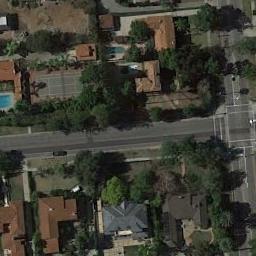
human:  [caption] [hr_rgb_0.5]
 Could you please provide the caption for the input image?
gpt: Tennis court in the middle of a residential area with trees in it .

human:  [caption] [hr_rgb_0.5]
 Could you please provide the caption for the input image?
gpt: The tennis court is next to some buildings and trees .

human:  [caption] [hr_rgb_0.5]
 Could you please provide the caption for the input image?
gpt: Many buildings of different shapes are beside the tennis courts .

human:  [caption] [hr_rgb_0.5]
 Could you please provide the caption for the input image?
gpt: There are two tennis courts .

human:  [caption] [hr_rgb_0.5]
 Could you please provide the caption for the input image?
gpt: There are some green trees and buildings beside the tennis court .